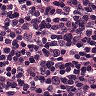
Metastatic tissue present: no